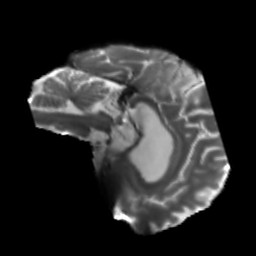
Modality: T2w
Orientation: sagittal
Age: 40
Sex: male
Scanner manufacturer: siemens
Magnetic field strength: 3 T
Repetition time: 5.25 s
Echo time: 0.08 s